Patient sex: M
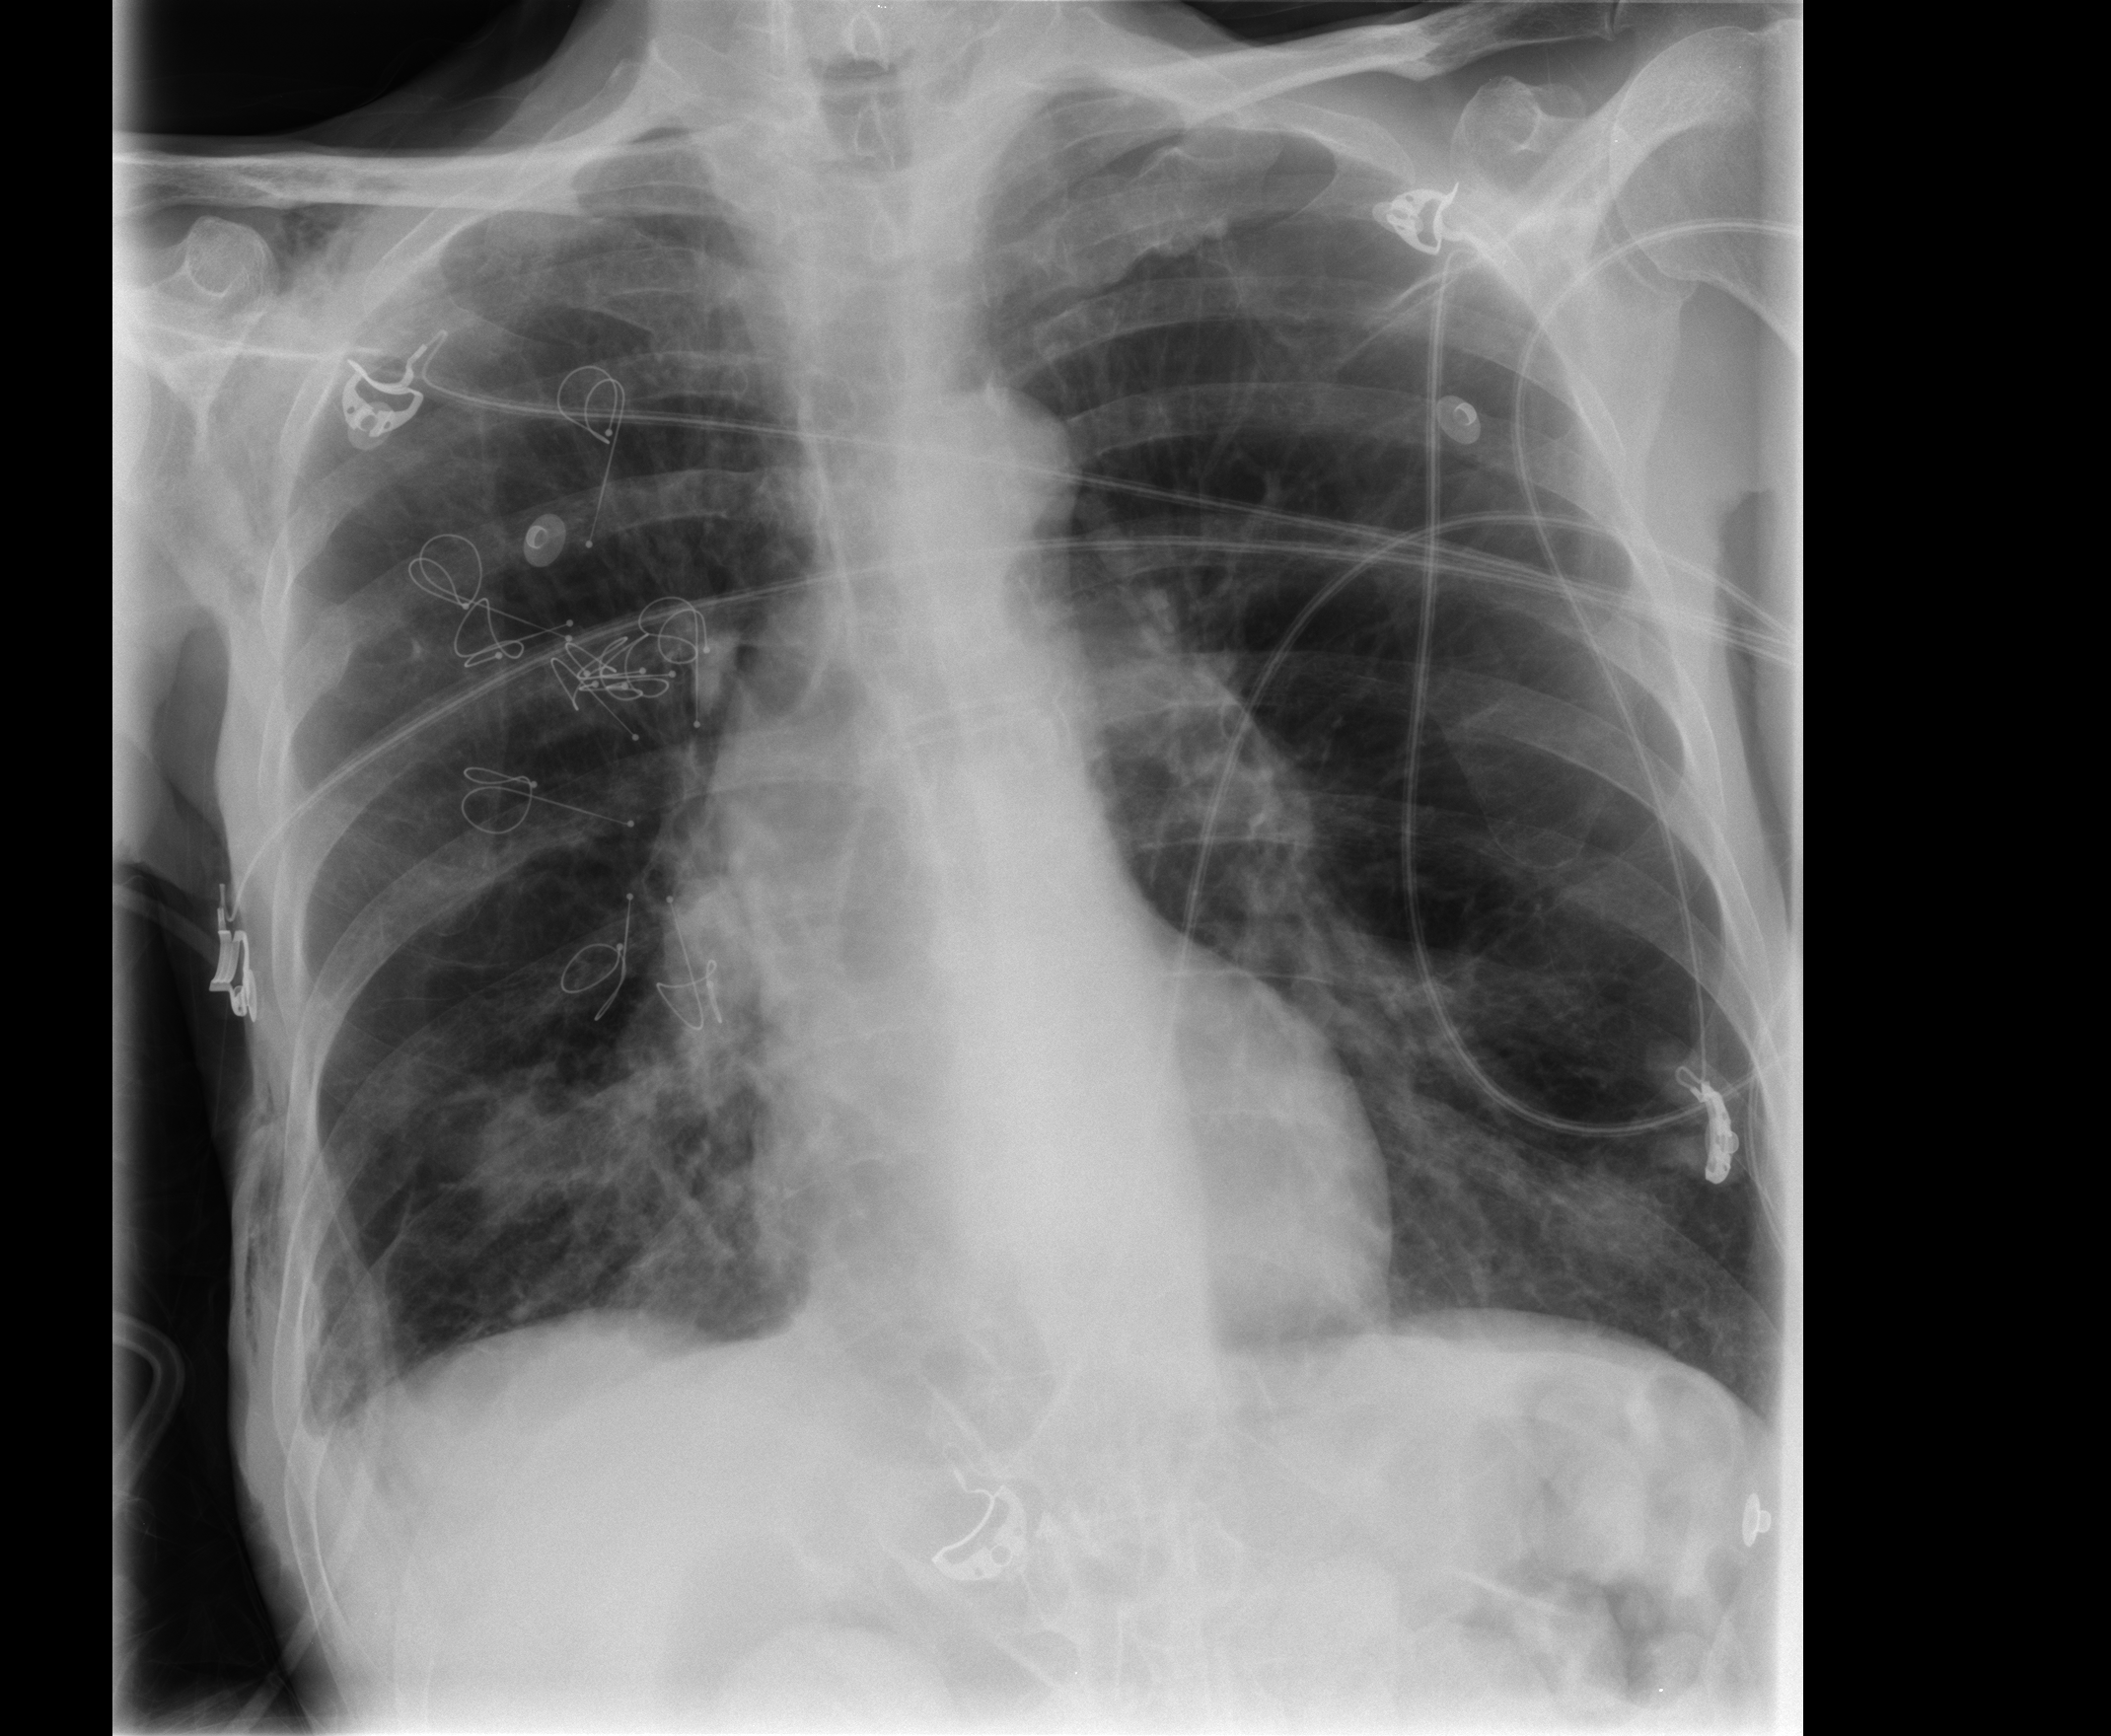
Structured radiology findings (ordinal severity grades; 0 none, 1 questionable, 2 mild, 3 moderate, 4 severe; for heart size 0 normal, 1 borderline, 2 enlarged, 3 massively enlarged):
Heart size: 0
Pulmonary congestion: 0
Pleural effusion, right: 2
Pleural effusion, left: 0
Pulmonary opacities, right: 1
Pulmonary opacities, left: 0
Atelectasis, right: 1
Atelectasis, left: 1